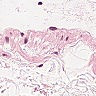
Metastatic tissue present: no